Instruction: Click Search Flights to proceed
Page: home
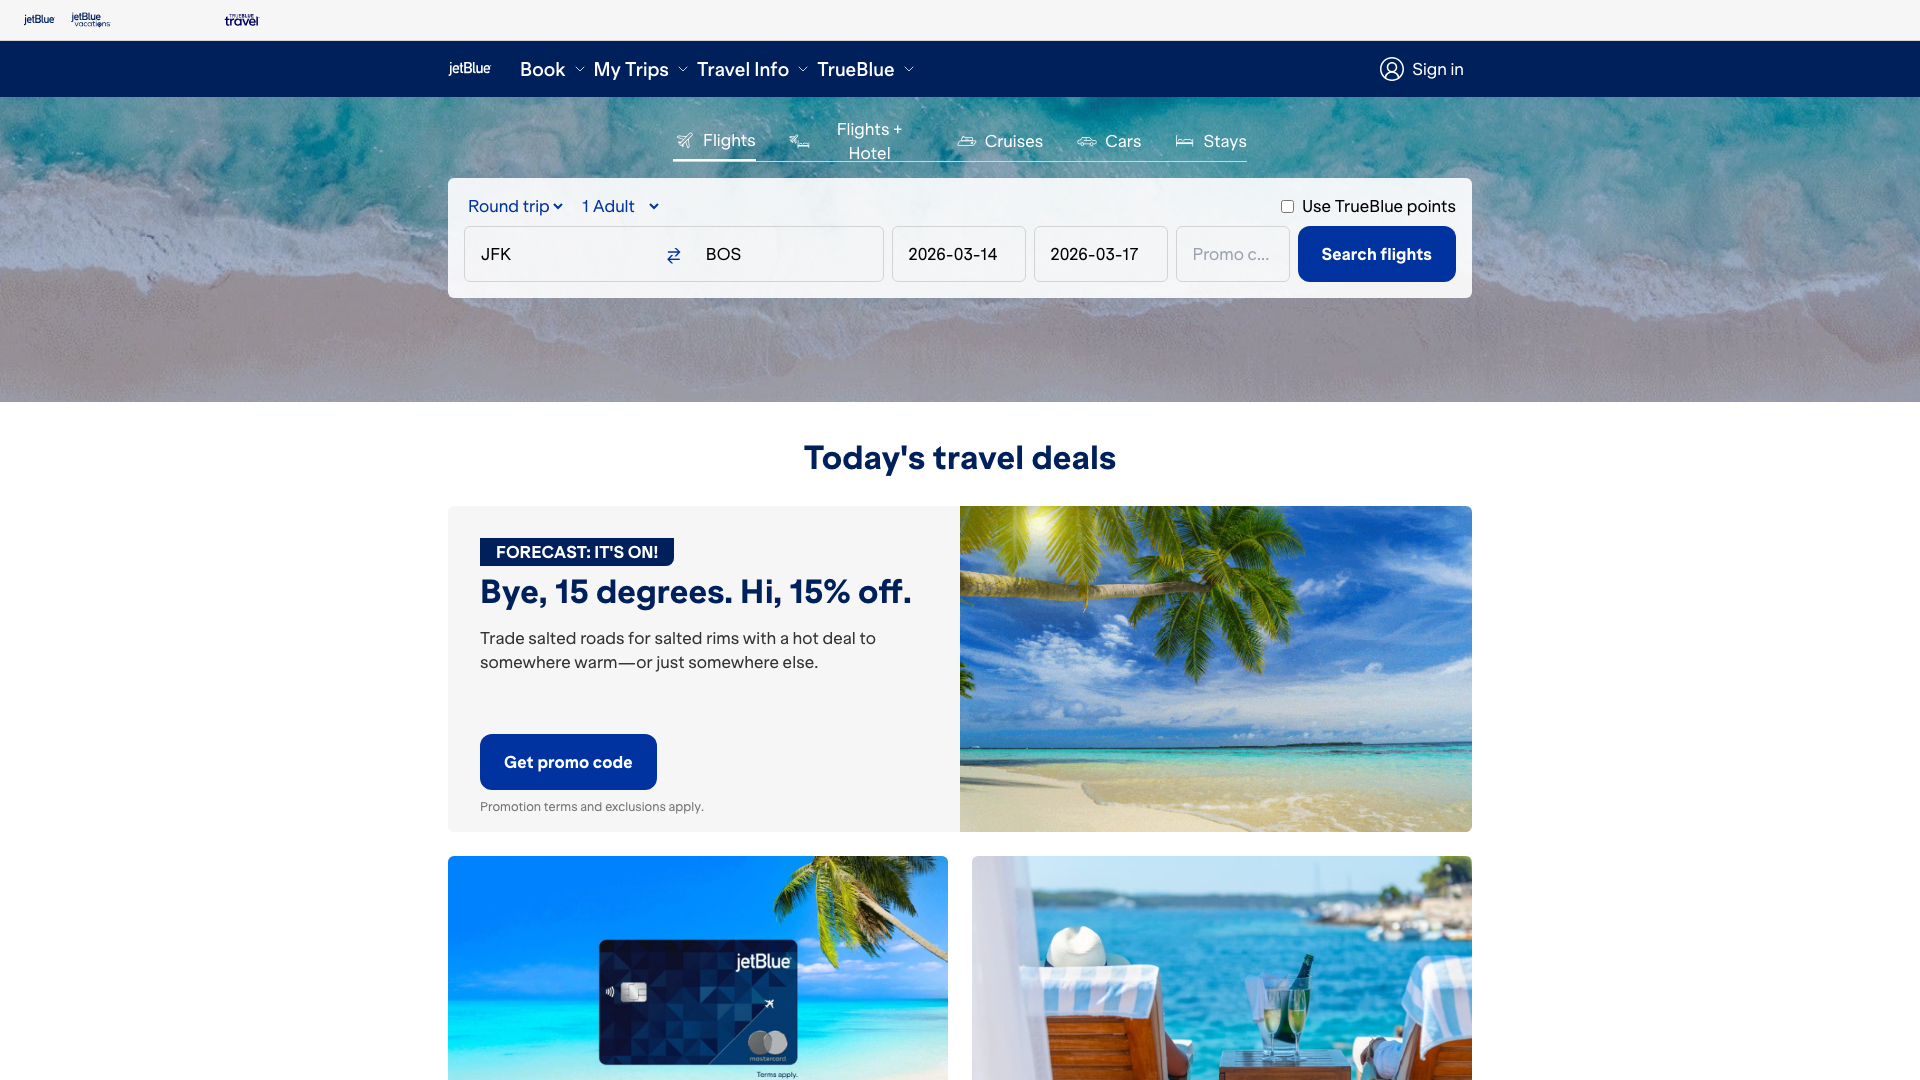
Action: click